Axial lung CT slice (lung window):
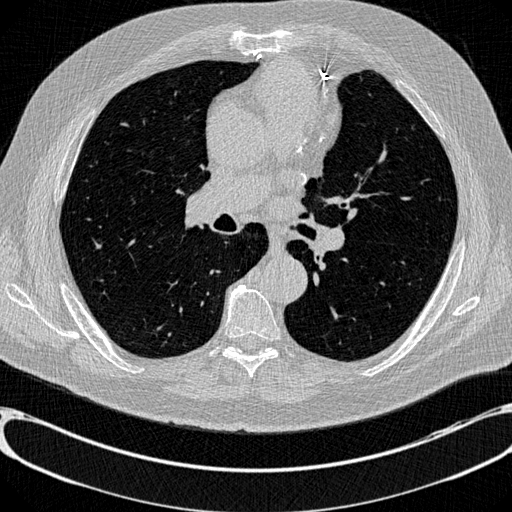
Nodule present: no